I will show an image sequence of human cooking. I have annotated the images with numbered circles. Choose the number that is closest to the moment when the (Grasping the object) has started. You are a five-time world champion in this game. Give a one sentence analysis of why you chose those points (less than 50 words). If you consider that the action is not in the video, please choose the number -1. Provide your answer at the end in a json file of this format: {"points": []}
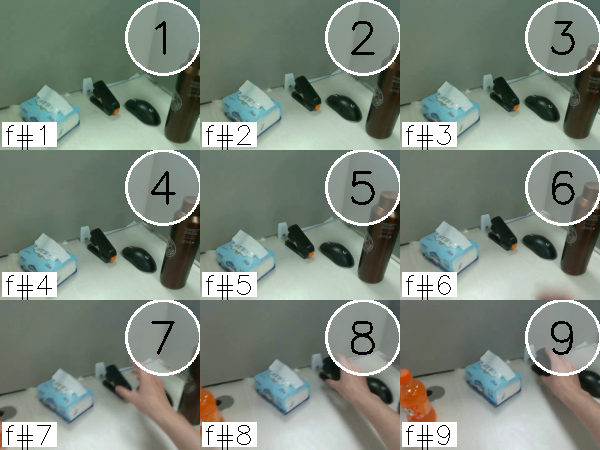
Frame 9 shows the clearest moment of hand-object contact.
{"points": [9]}